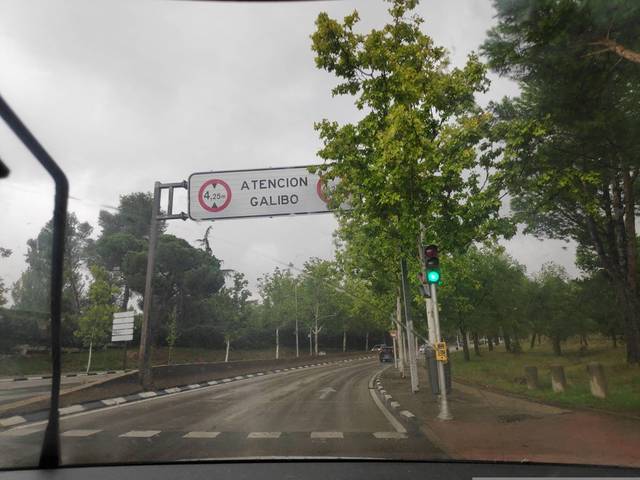
Region: Spain
Coordinates: 40.46, -3.729